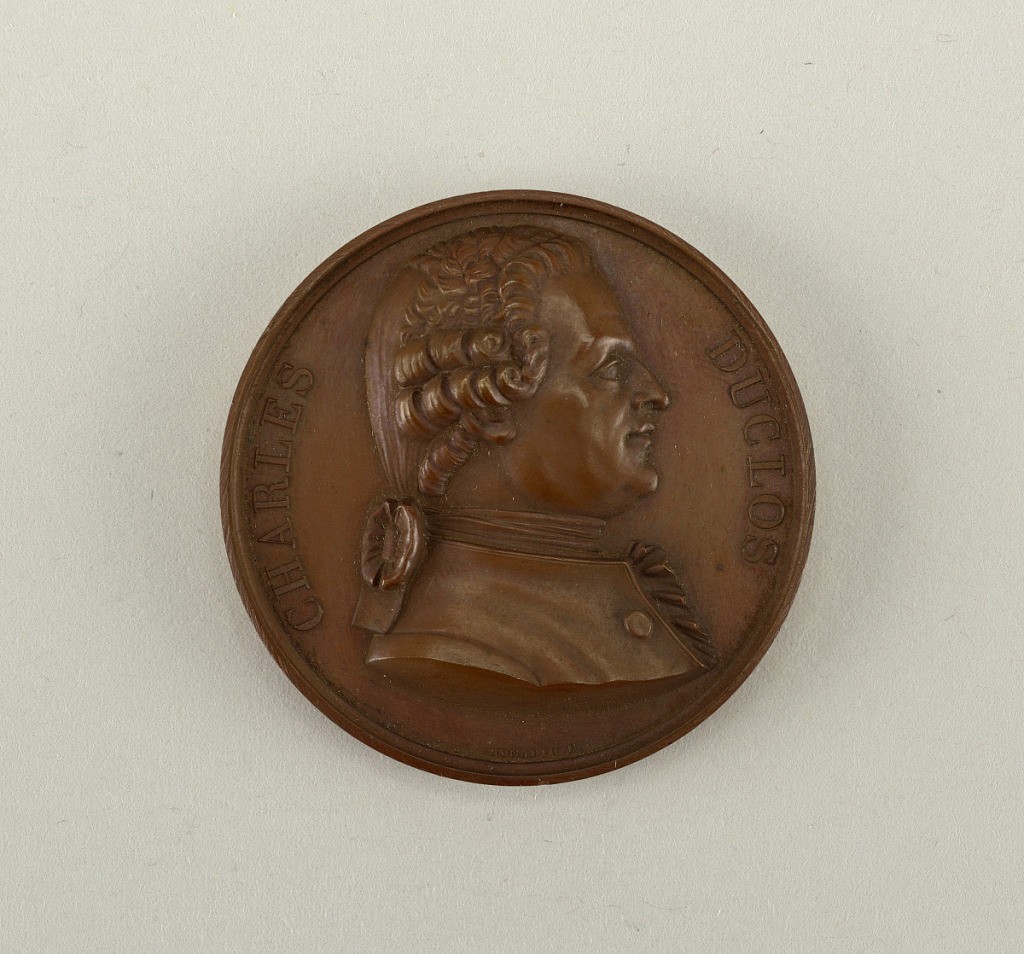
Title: Galerie métallique des grands hommes français (Great Men of France)
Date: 1821
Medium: Cast bronze
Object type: Medal
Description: Bust of Charles Pinot Duclos (1704 -1772).